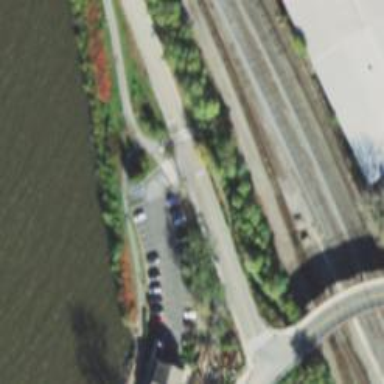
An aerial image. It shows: Asphalt cycleway with marked crossing.